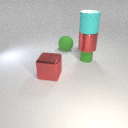
large red metal cube in front of large green rubber sphere